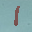
Label: 1